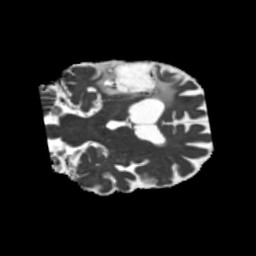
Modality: MD
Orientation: coronal
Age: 55
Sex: male
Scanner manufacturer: siemens
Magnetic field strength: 3 T
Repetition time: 5.25 s
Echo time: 0.08 s